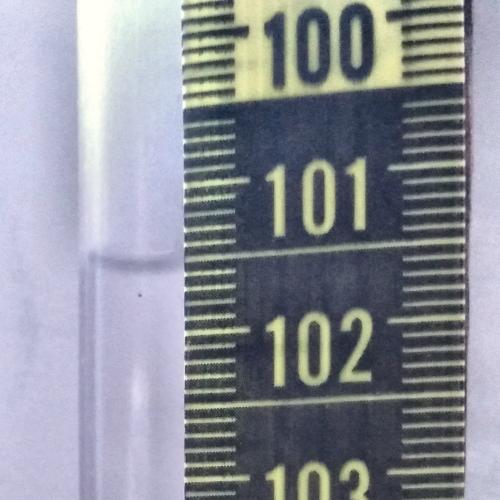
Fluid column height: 101.5 cm